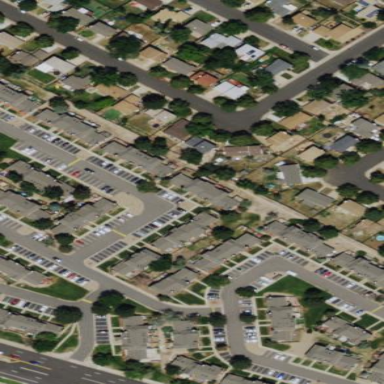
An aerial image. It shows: Condominium in residential area.